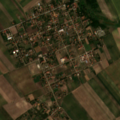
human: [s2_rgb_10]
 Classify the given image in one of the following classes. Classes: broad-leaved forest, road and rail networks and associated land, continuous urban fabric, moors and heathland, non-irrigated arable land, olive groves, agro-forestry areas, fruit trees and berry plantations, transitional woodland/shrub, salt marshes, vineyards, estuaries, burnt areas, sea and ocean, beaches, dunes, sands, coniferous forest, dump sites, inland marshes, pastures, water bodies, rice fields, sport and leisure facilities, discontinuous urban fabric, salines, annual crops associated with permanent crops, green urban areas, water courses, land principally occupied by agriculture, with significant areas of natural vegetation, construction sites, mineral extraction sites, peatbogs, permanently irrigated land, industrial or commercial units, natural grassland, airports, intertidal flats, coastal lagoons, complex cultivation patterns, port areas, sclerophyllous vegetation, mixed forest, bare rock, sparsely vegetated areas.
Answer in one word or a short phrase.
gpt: discontinuous urban fabric, non-irrigated arable land, land principally occupied by agriculture, with significant areas of natural vegetation